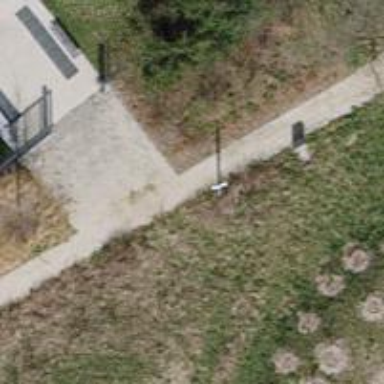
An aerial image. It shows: Footway with concrete surface.